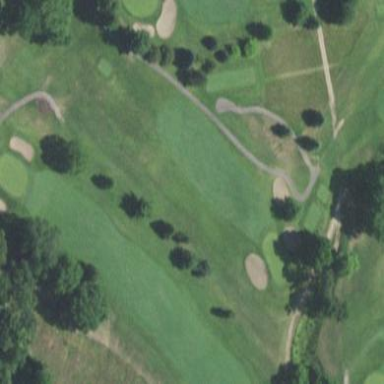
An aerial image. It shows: Grassy area serving as fairway for golf.